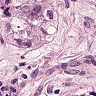
Metastatic tissue present: yes